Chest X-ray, PA view. Patient: 60 years old, sex M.
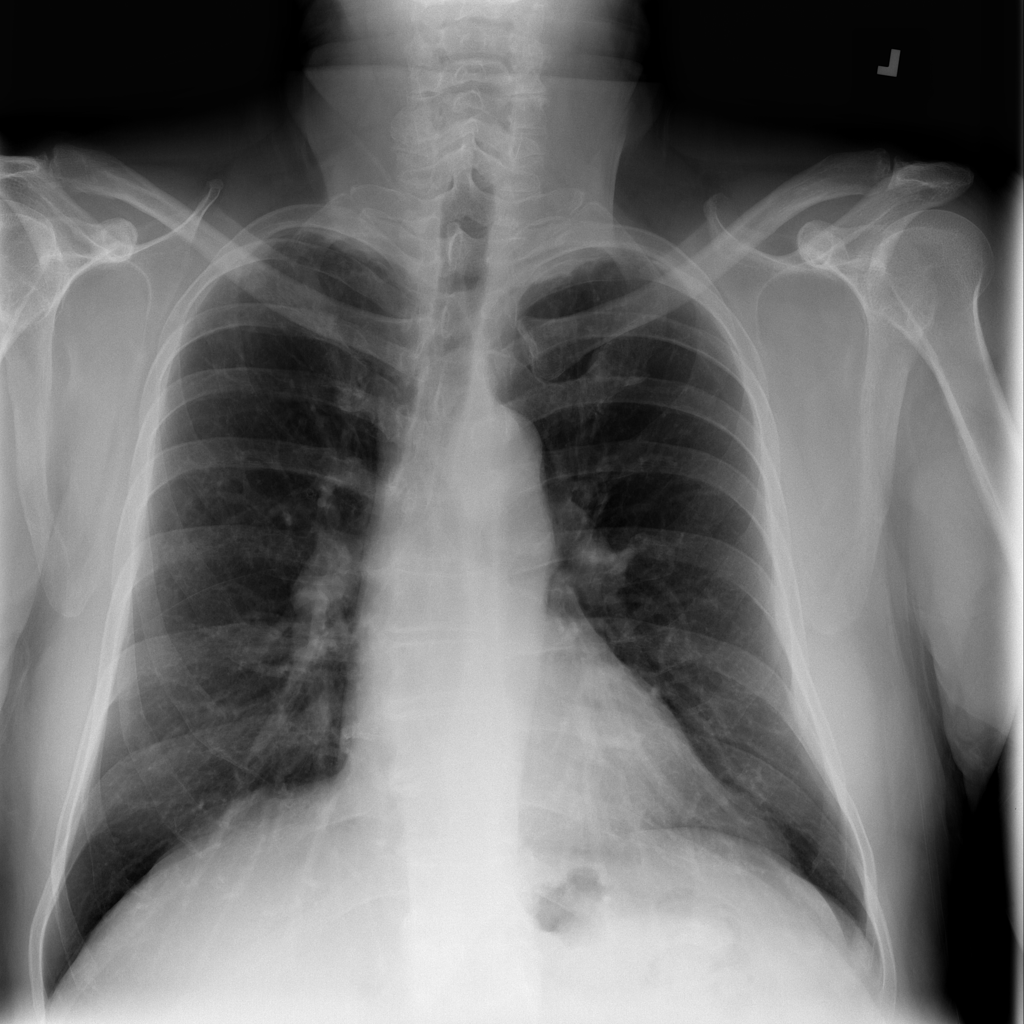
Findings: No Finding